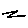
Label: zigzag